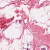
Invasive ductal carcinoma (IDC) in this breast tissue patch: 0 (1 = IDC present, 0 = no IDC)